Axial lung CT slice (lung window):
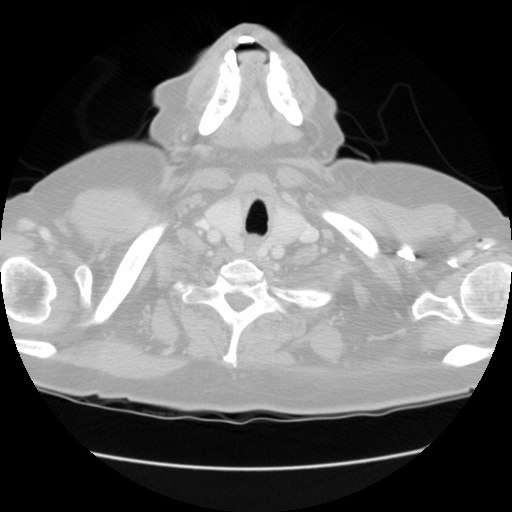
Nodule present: no